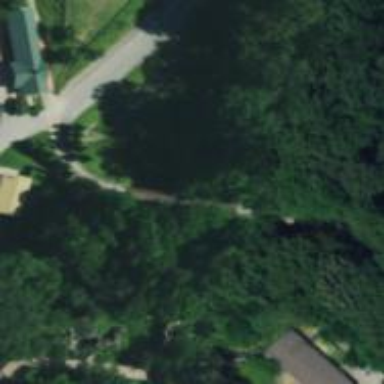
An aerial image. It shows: Path.